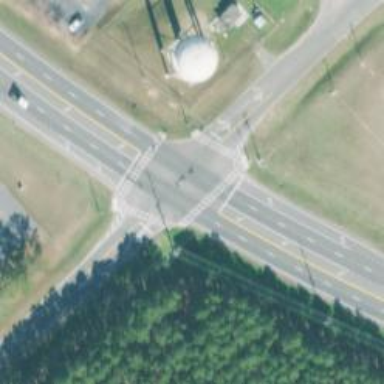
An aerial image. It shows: Crossing road.